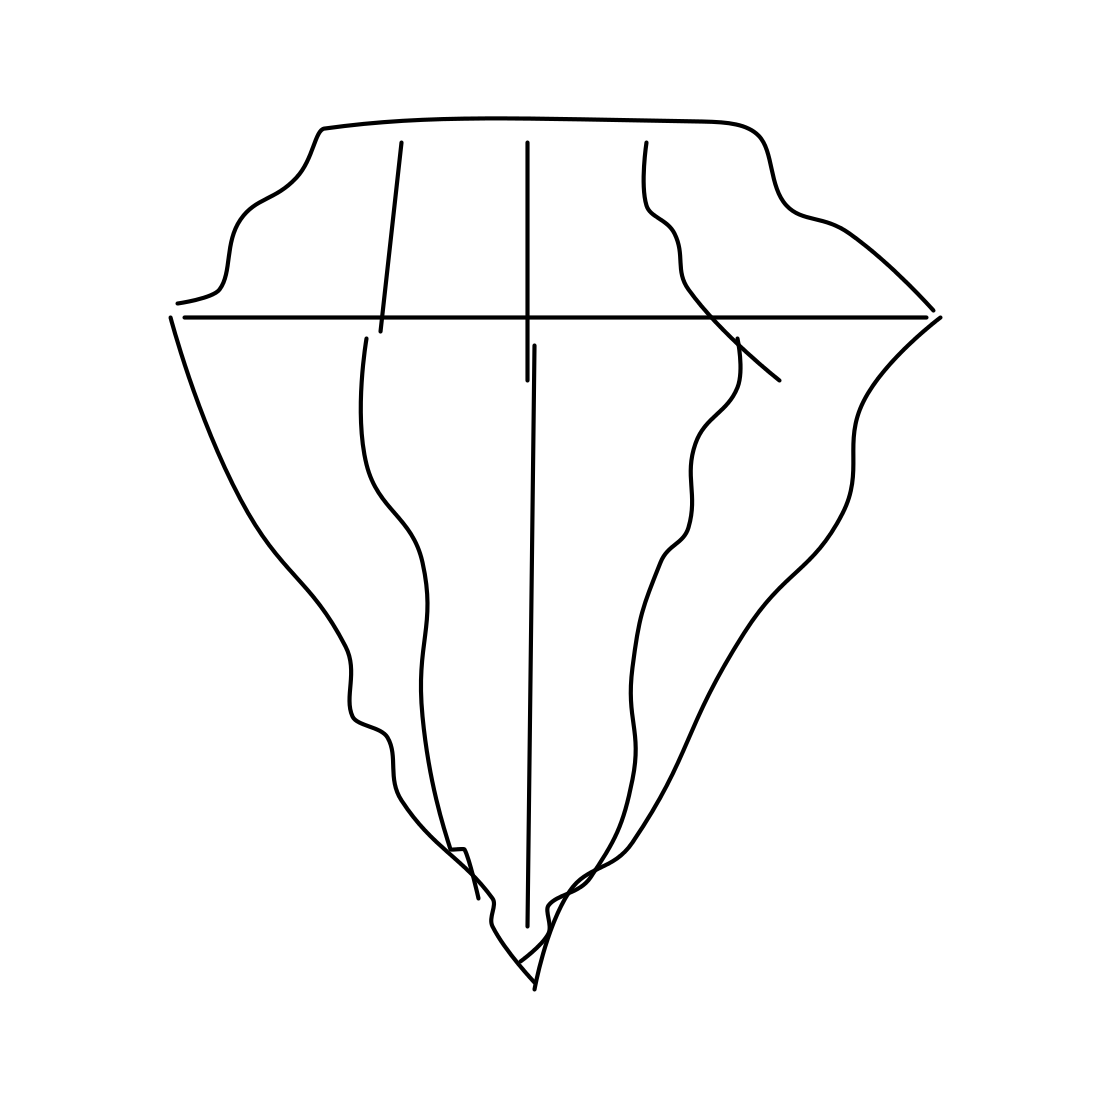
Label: diamond